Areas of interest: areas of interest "Shopping Mall"
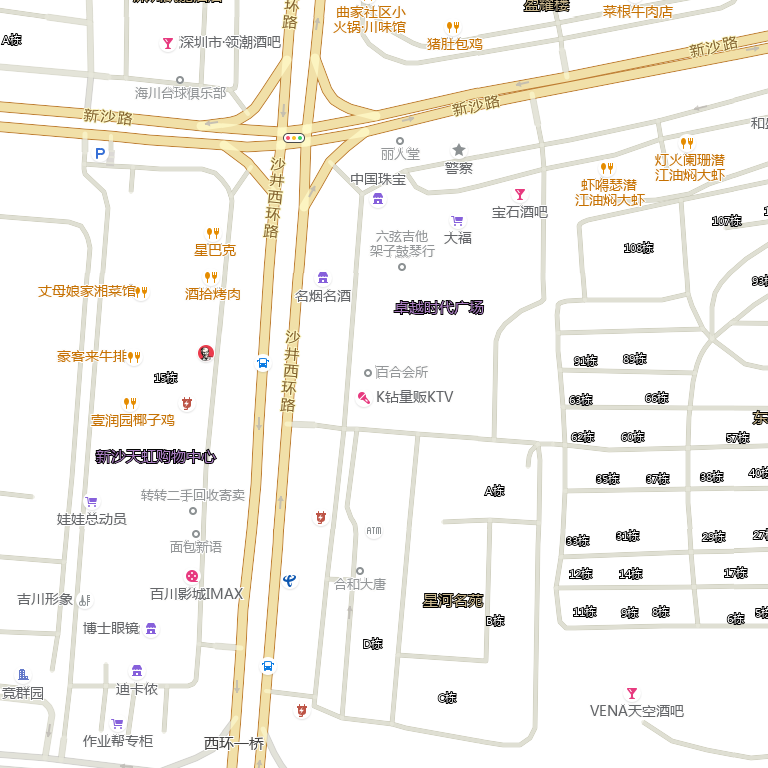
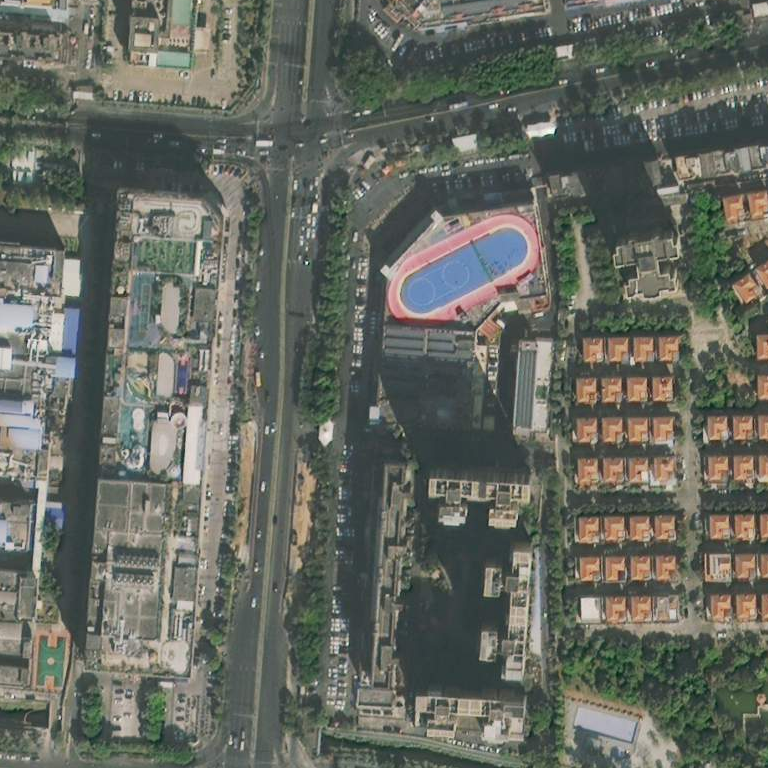